Question: As far as I know, the logic in conditional and loop statements are the same whether it is C# or Java.
'''
class WhileLoops {
public static void main(String args[]){
Scanner input = new Scanner(System.in);
String answer = "";
/*do{
System.out.println("Will you be my girlfriend?(Yes/No)");
answer = input.nextLine();
}while(answer != "Yes" && answer != "Yes");*/
while(answer != "Yes" && answer != "yes") {
System.out.println("Will you be my girlfriend?(Yes/No)");
answer = input.nextLine();
}
System.out.println("I promise to make you feel special.");
}
}
'''
as you can see in the code above I used do-while and while just setting either one as a comment when I will compile and run.
This is what happens when I run the program:

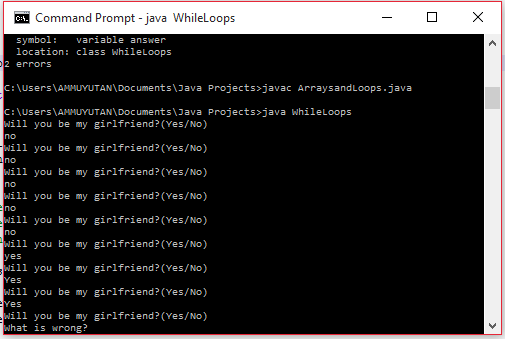
Answer: Use the '.equals()' method.
So,
'''
while(answer.equalsIgnoreCase("yes")) {... }
'''
The reason for this is that Java compares when using the '==' operator. When you compare the two strings they point at different places in memory, and so the comparison fails.
The 'equals()' (and 'equalsIgnoreCase()') methods compare the actual contents of the block of memory.
Note: This is only true for reference types (like strings and other classes). Value types (like ints and floats etc) can be compared with the usual equals operators.